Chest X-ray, AP view. Patient: 62 years old, sex F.
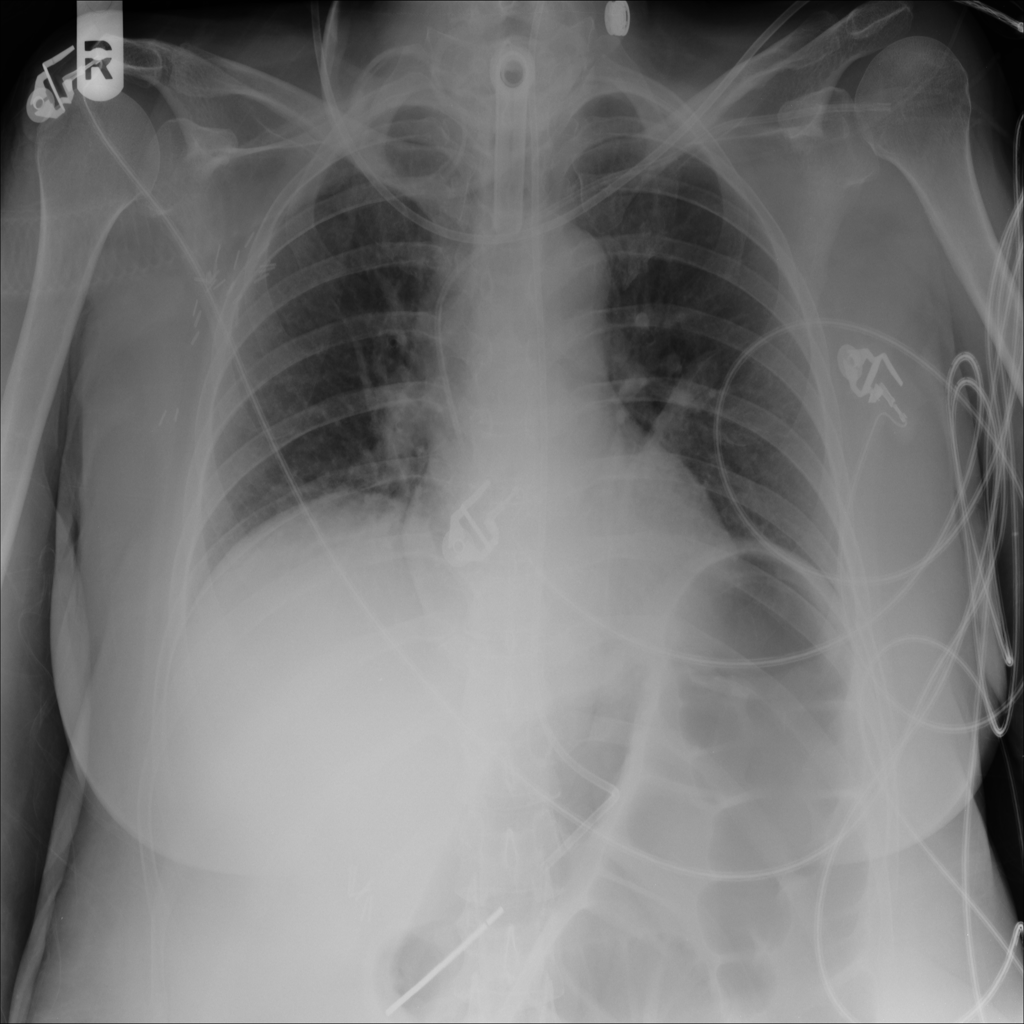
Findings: Atelectasis